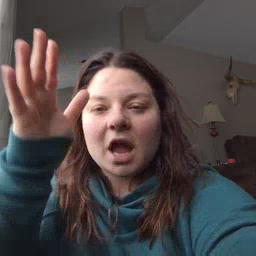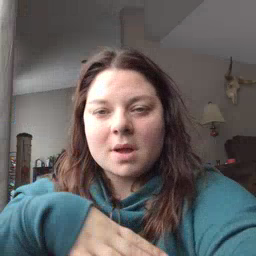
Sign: fireman